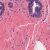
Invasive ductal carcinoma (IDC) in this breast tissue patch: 0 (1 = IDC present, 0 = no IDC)